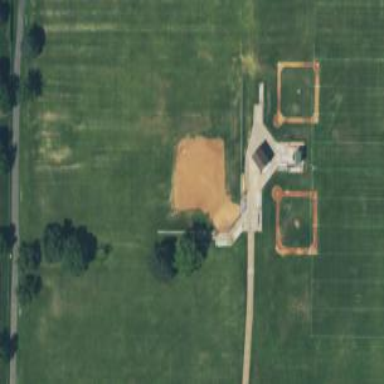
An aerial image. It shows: Baseball pitch for leisure and sports activities.